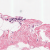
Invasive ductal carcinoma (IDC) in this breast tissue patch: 0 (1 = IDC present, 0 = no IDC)